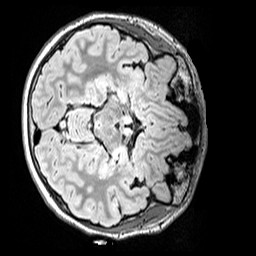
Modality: FLAIR
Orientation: axial
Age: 11
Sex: female
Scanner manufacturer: siemens
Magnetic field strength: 3 T
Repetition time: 5 s
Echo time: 0.388 s